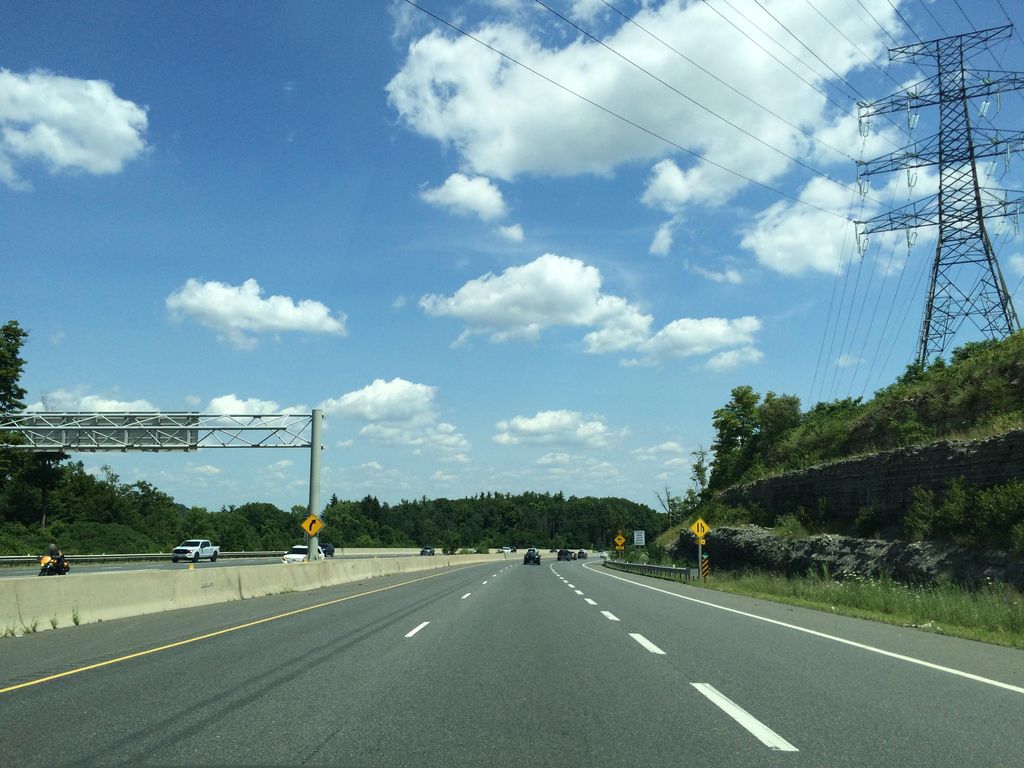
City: hamilton